高一 · 立体几何学
四棱雉 $P-A B C D$ 中, $P A \perp$ 平面 $A B C D$, 底面 $A B C D$ 是边长为 2 的正方形, $P A=2$, 则四棱雉的侧面积是
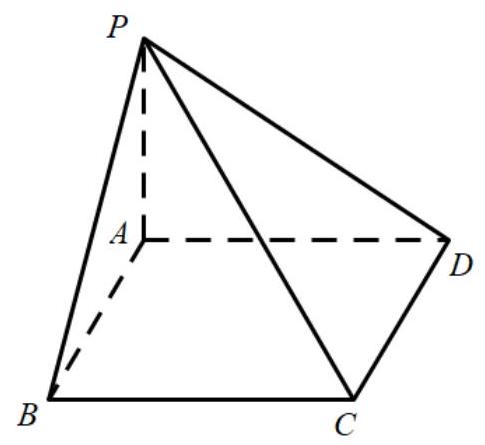
答案: +4 \sqrt{2}$
解析: 【分析】

首先证明 $C D \perp$ 平面 $P A D$, 得到 $\triangle P C D$ 是直角三角形, 进而四棱雉 $P-A B C D$ 每个侧面都是直角三角形, 用三角形的面积公式求解即可.

【详解】

解: 如图:

由已知 $P A \perp$ 平面 $A B C D$, 又 $C D \subset$ 平面 $A B C D$,

则 $C D \perp P A$, 又 $C D \perp A D$, 且 $P A \cap A D=A$,

所以 $C D \perp$ 平面 $P A D$, 又 $P D \subset$ 平面 $P A D$,

所以 $C D \perp P D$, 即 $\triangle P C D$ 是直角三角形,

同理 $\triangle P B C$ 也是直角三角形, 且 $\triangle P B C$ 和 $\triangle P C D$ 的面积相同,

四棱雉的侧面积:

$S=2 S_{\triangle P A D}+2 S_{\triangle P C D}=2 \times \frac{1}{2} \times 2 \times 2+2 \times \frac{1}{2} \times 2 \times \sqrt{2^{2}+2^{2}}=4+4 \sqrt{2}$.

故答案为: $4+4 \sqrt{2}$.

【点睛】

本题考查四棱雉侧面积的计算，关键是得到侧面都是直角三角形，是基础题.